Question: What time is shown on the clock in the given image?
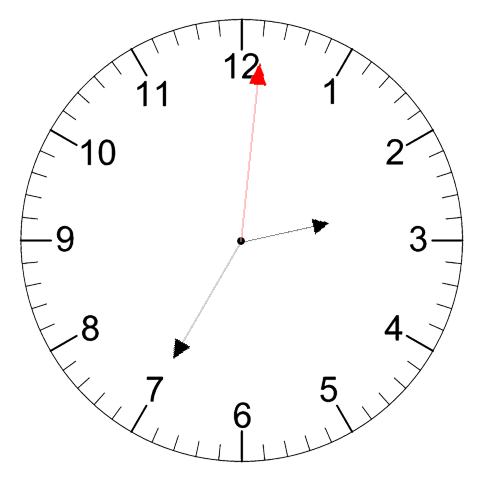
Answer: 02:35:01